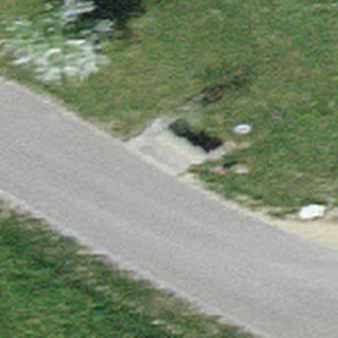
Label: other